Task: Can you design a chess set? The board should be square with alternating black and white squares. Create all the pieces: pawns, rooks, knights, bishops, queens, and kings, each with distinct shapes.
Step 2800:
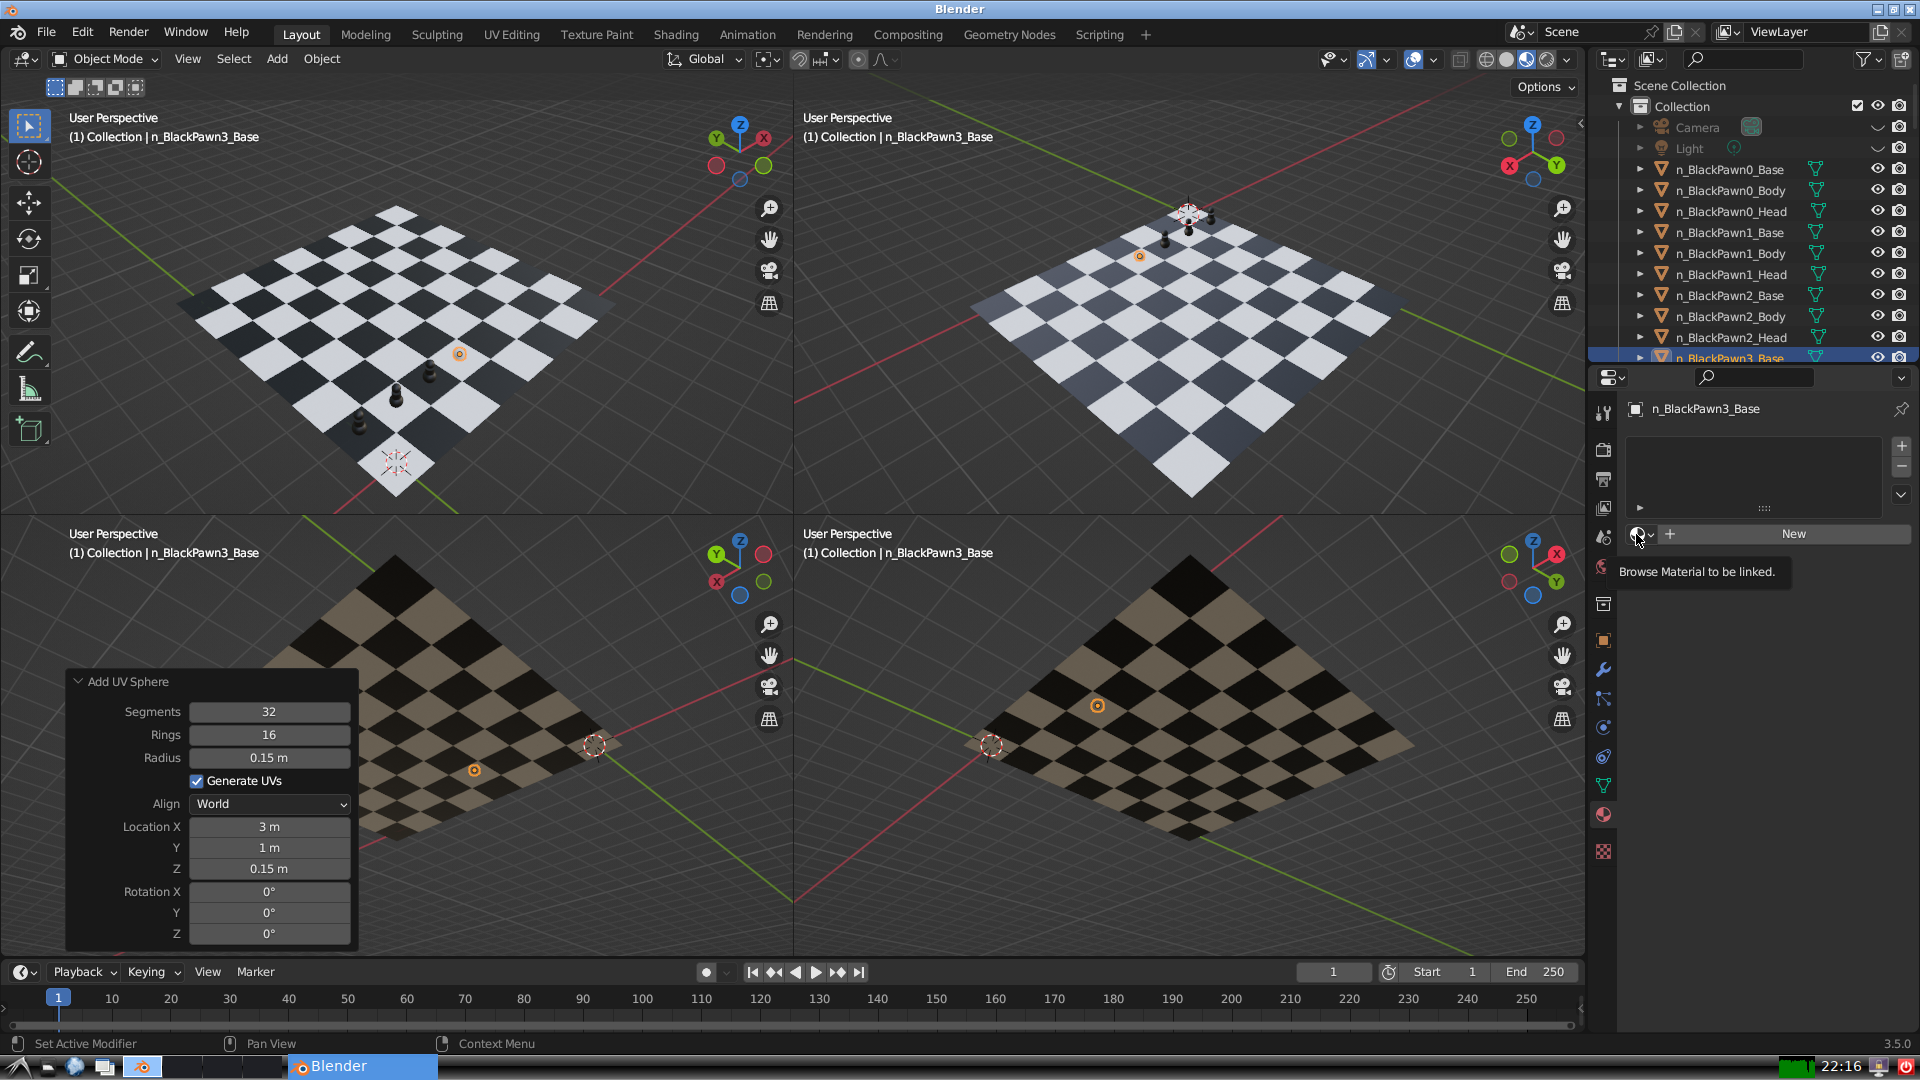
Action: click: no